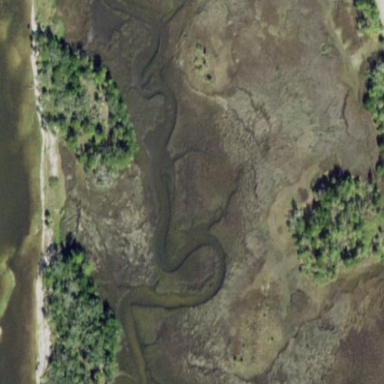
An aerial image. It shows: Saltmarsh wetland.